Interaction volume radius: 10 \u00c5
Interaction volume height: 10 \u00c5
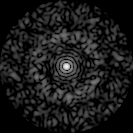
Disorder parameter: 0.8348